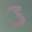
Label: 3